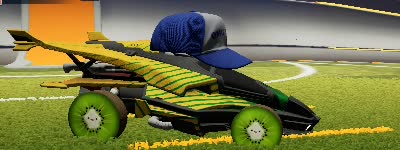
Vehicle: aftershock